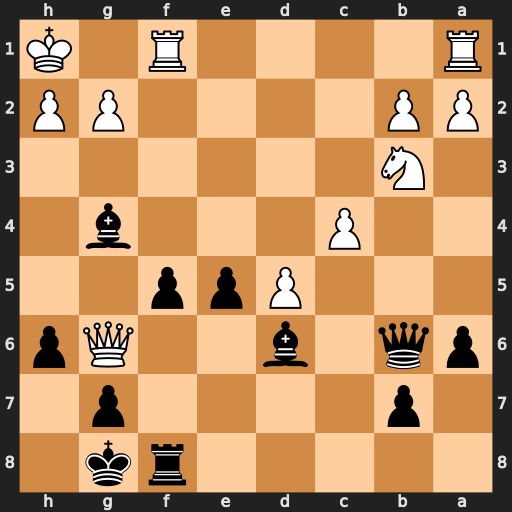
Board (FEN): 5rk1/1p4p1/pq1b2Qp/3Ppp2/2P3b1/1N6/PP4PP/R4R1K
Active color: b
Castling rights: -
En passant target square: -
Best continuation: Qd8 Qe6+ Kh7 c5 Rf6 cxd6 Rxe6 dxe6 Qxd6